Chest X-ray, AP view. Patient: 60 years old, sex M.
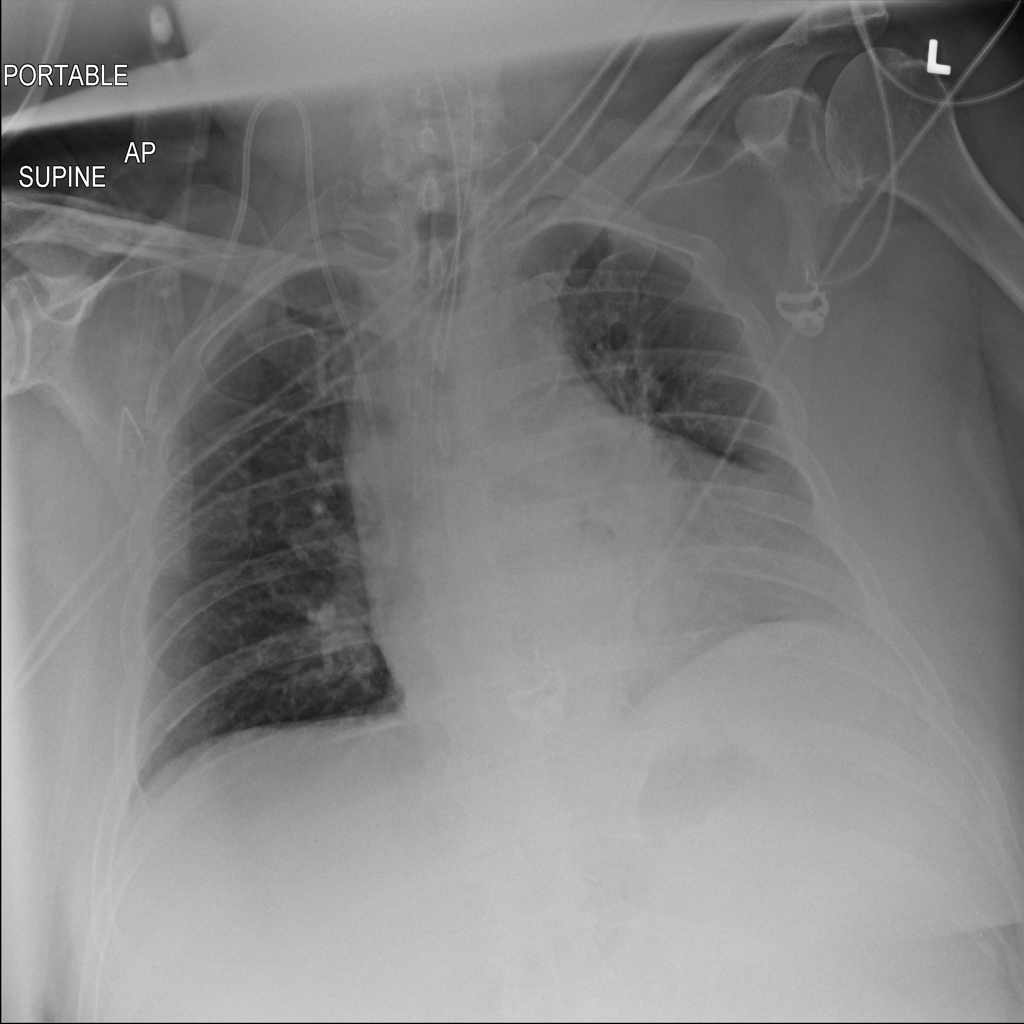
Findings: Atelectasis